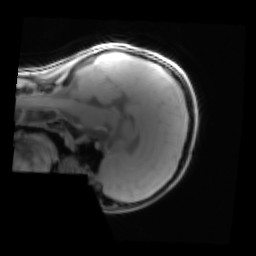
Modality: PDw
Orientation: sagittal
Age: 12
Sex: male
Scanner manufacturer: siemens
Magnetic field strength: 3 T
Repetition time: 0.25 s
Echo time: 0.00103 s